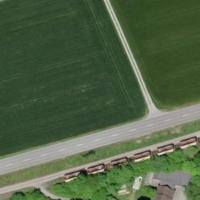
EUNIS habitat code: 52
Species observed at this site:
Globularia bisnagarica
Campanula rapunculus